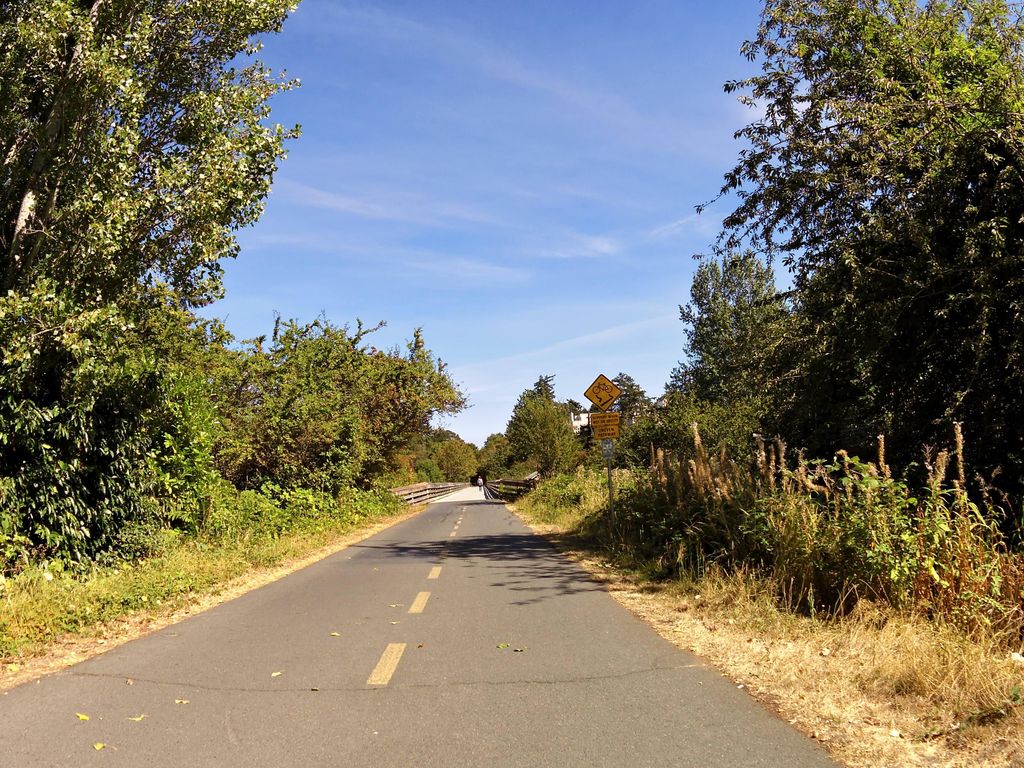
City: victoria